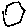
Label: hexagon